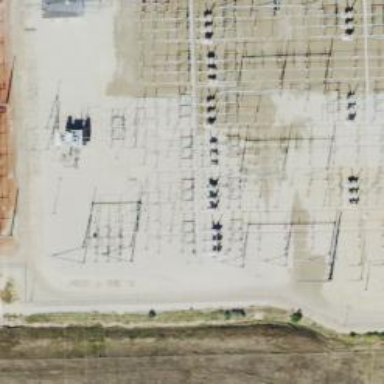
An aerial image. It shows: Switch used for power control.